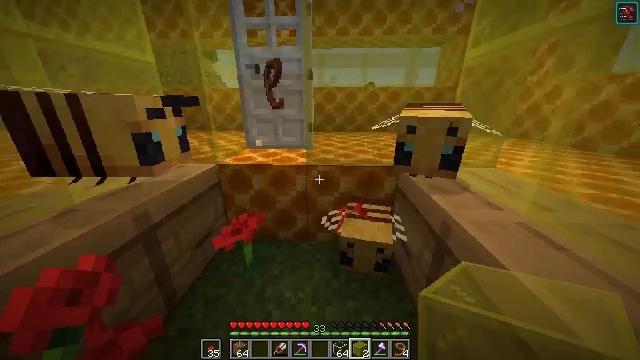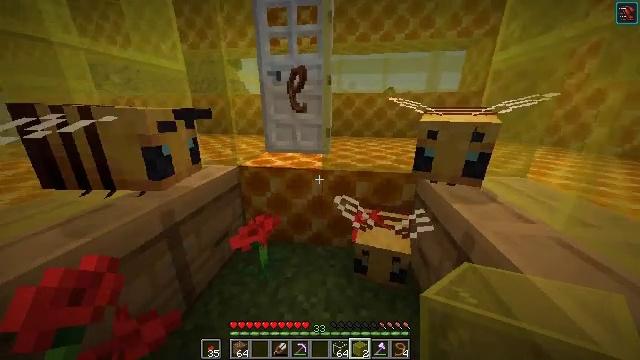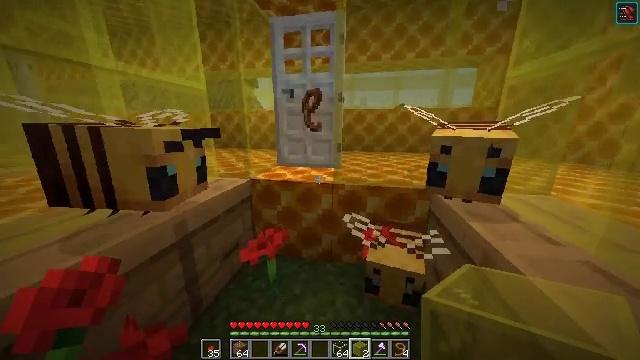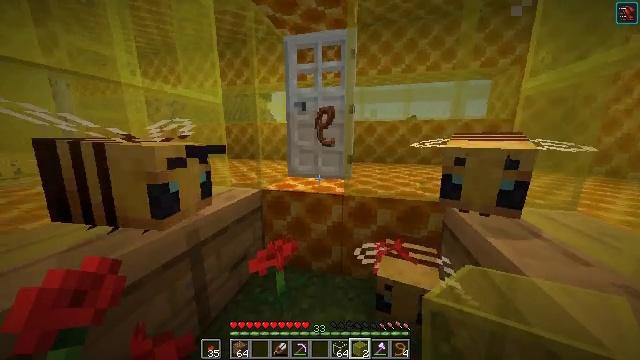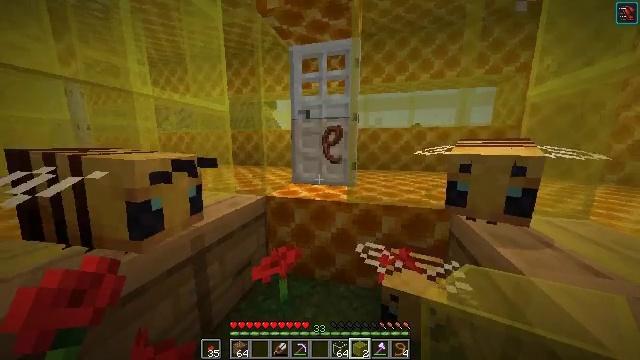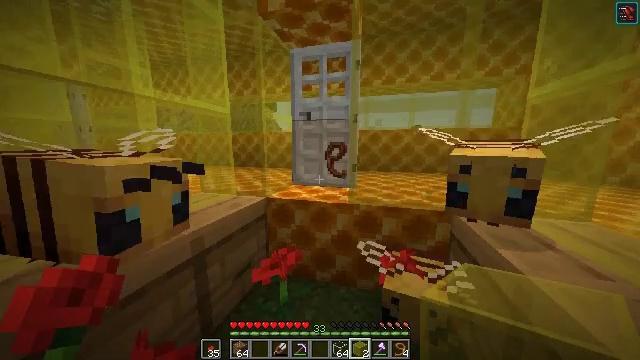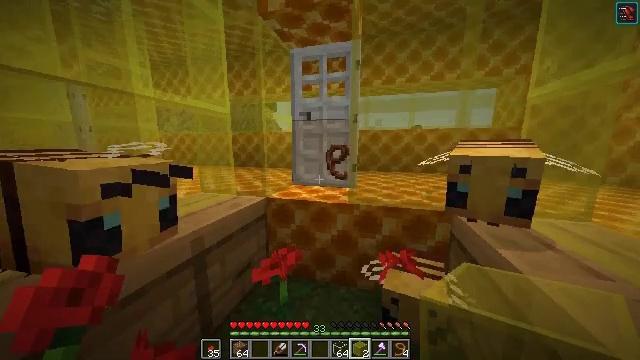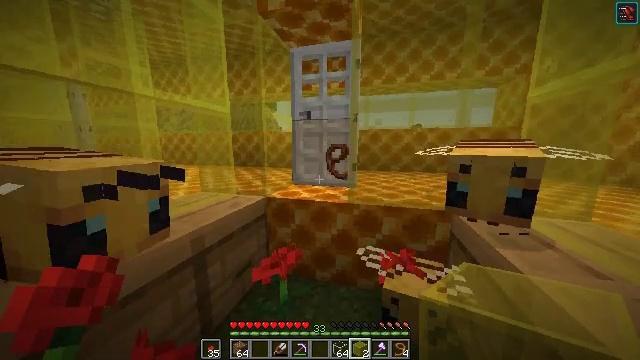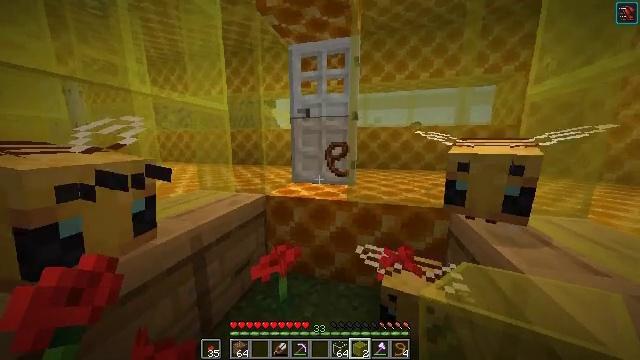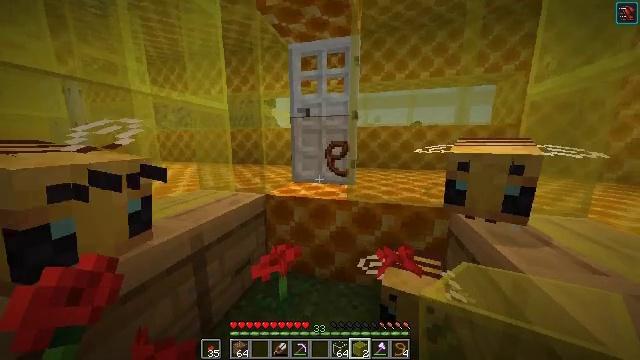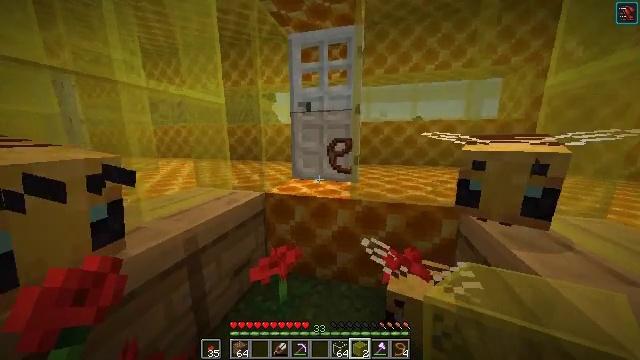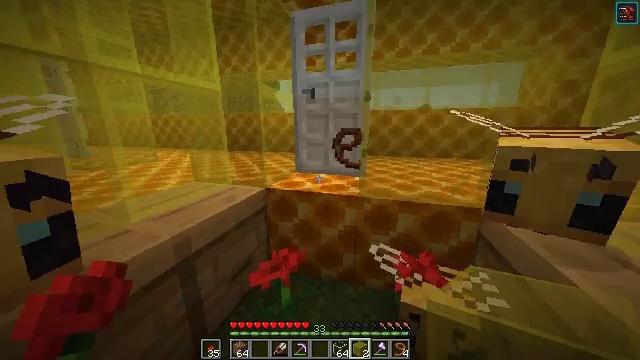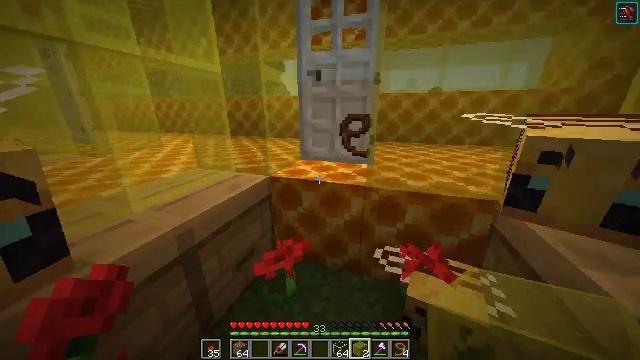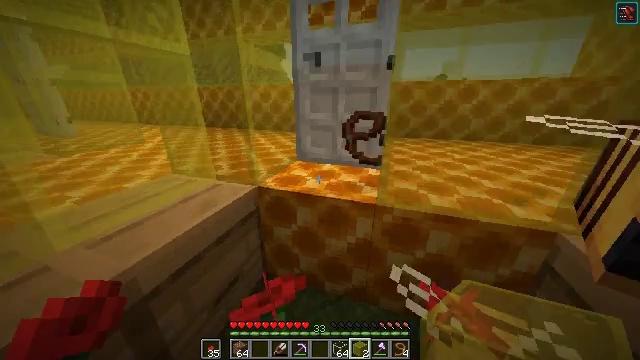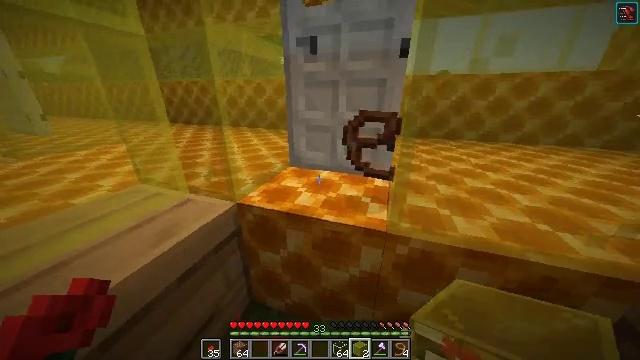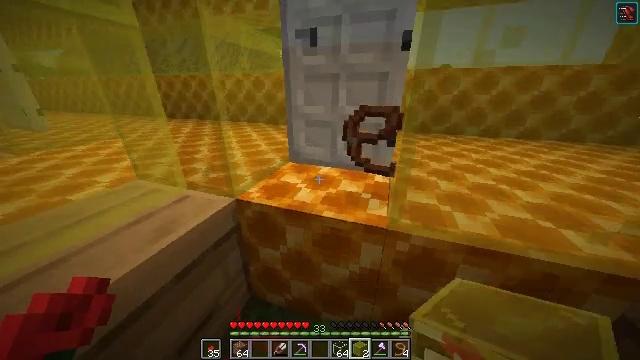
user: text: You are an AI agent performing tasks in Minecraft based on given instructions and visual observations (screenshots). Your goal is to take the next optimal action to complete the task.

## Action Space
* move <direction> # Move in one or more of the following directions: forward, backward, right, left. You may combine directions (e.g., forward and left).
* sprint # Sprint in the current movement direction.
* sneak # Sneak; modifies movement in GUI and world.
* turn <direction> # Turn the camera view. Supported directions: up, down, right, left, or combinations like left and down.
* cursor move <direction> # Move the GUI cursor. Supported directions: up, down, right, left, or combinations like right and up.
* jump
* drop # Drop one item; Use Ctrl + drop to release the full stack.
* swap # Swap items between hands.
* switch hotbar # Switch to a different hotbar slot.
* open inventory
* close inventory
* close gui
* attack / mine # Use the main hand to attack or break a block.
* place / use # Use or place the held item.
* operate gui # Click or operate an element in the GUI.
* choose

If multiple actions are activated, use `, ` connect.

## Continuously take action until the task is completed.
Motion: motion action
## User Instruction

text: Break the yellow stained glass pane.
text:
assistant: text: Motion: turn left and up
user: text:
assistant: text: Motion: turn left and up
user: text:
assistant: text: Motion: turn left and up
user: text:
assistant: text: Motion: turn left and up
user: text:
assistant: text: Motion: no_op
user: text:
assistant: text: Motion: no_op
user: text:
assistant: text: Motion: no_op
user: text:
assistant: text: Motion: no_op
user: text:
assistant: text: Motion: no_op
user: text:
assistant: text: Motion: move forward, turn down
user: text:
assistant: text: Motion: move forward, turn left and down
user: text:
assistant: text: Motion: move forward, turn left and down
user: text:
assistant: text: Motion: move forward, turn down
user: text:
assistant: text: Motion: move forward, turn down
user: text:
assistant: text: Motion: move forward, turn down
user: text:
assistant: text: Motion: no_op
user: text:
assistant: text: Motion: turn down
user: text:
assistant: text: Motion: no_op
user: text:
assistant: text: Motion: no_op
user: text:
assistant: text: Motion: no_op
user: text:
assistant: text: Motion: no_op
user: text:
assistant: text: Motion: no_op
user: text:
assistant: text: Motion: no_op
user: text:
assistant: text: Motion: no_op
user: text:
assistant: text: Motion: turn down
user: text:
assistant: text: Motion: move left, turn left and down
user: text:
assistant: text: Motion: move left, turn left and down, jump
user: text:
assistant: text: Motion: move left, turn left and down, jump
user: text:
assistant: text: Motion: move left, turn right and down, jump
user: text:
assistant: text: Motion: move left, turn right, jump